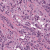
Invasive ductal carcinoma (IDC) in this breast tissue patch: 1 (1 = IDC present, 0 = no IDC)